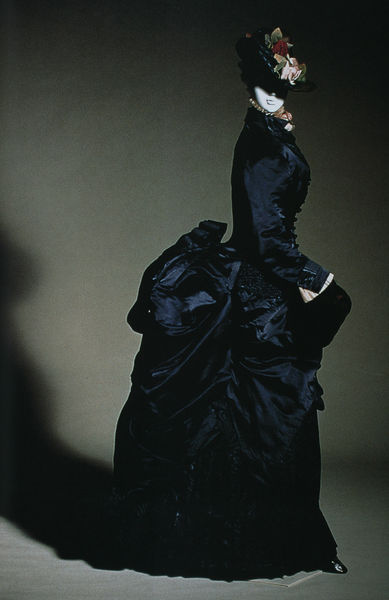
Titel: Straßenkleid
Standort: Kyoto (Japan)
Institution: Kyoto Costume Institute
Schlagwörter: blau, dunkel, schatten, weiß, blumen, frau, grau, handschuhe, hintergrund, hut, kleid, licht, profil, schwarz, blüte, blüten, rot, mode, rock, schleife, alt, wand, falten, gesicht, kragen, ärmel, boden, kostüm, stoff, pflanzen, rosa, seide, japan, modell, haltung, schuhe, auftritt, dunkelblau, polster, robe, glänzend, faltenwurf, knöpfe, raffung, abendkleid, satin, foto, fotografie, photographie, maske, porzellan, form, stehkragen, tasche, schuh, schuhspitze, puppe, heft, photo, tageskleid, blumenschmuck, museum, schriftstück, gerafft, taft, gesichtslos, korsage, krinoline, tailliert, turnüre, betonung, marineblau, lackschuh, museeum, raffen, kyoto, kleiderpuppe, blauschwarz, trauerkleid, fußspitze